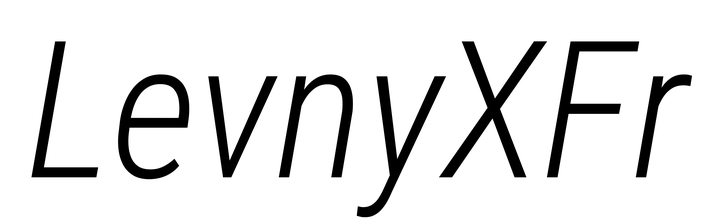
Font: Roboto-Italic_Condensed_Light_Italic